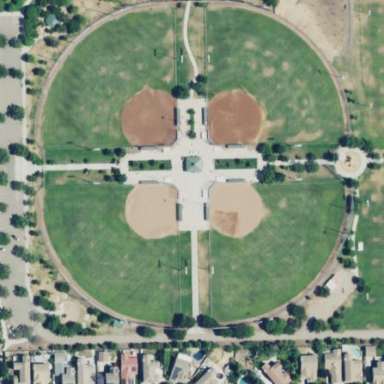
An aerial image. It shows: Baseball pitch for leisure and sports activities.